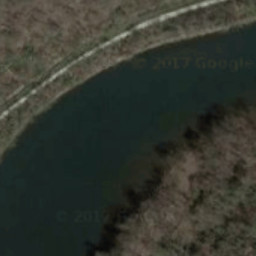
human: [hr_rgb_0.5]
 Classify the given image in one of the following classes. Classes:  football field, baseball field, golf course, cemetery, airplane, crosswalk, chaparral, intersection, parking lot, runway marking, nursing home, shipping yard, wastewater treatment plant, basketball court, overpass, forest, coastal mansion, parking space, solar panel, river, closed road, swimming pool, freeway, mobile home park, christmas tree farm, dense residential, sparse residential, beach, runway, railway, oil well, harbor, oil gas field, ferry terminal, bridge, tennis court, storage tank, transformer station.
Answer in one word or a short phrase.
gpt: river